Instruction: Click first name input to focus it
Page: traveler
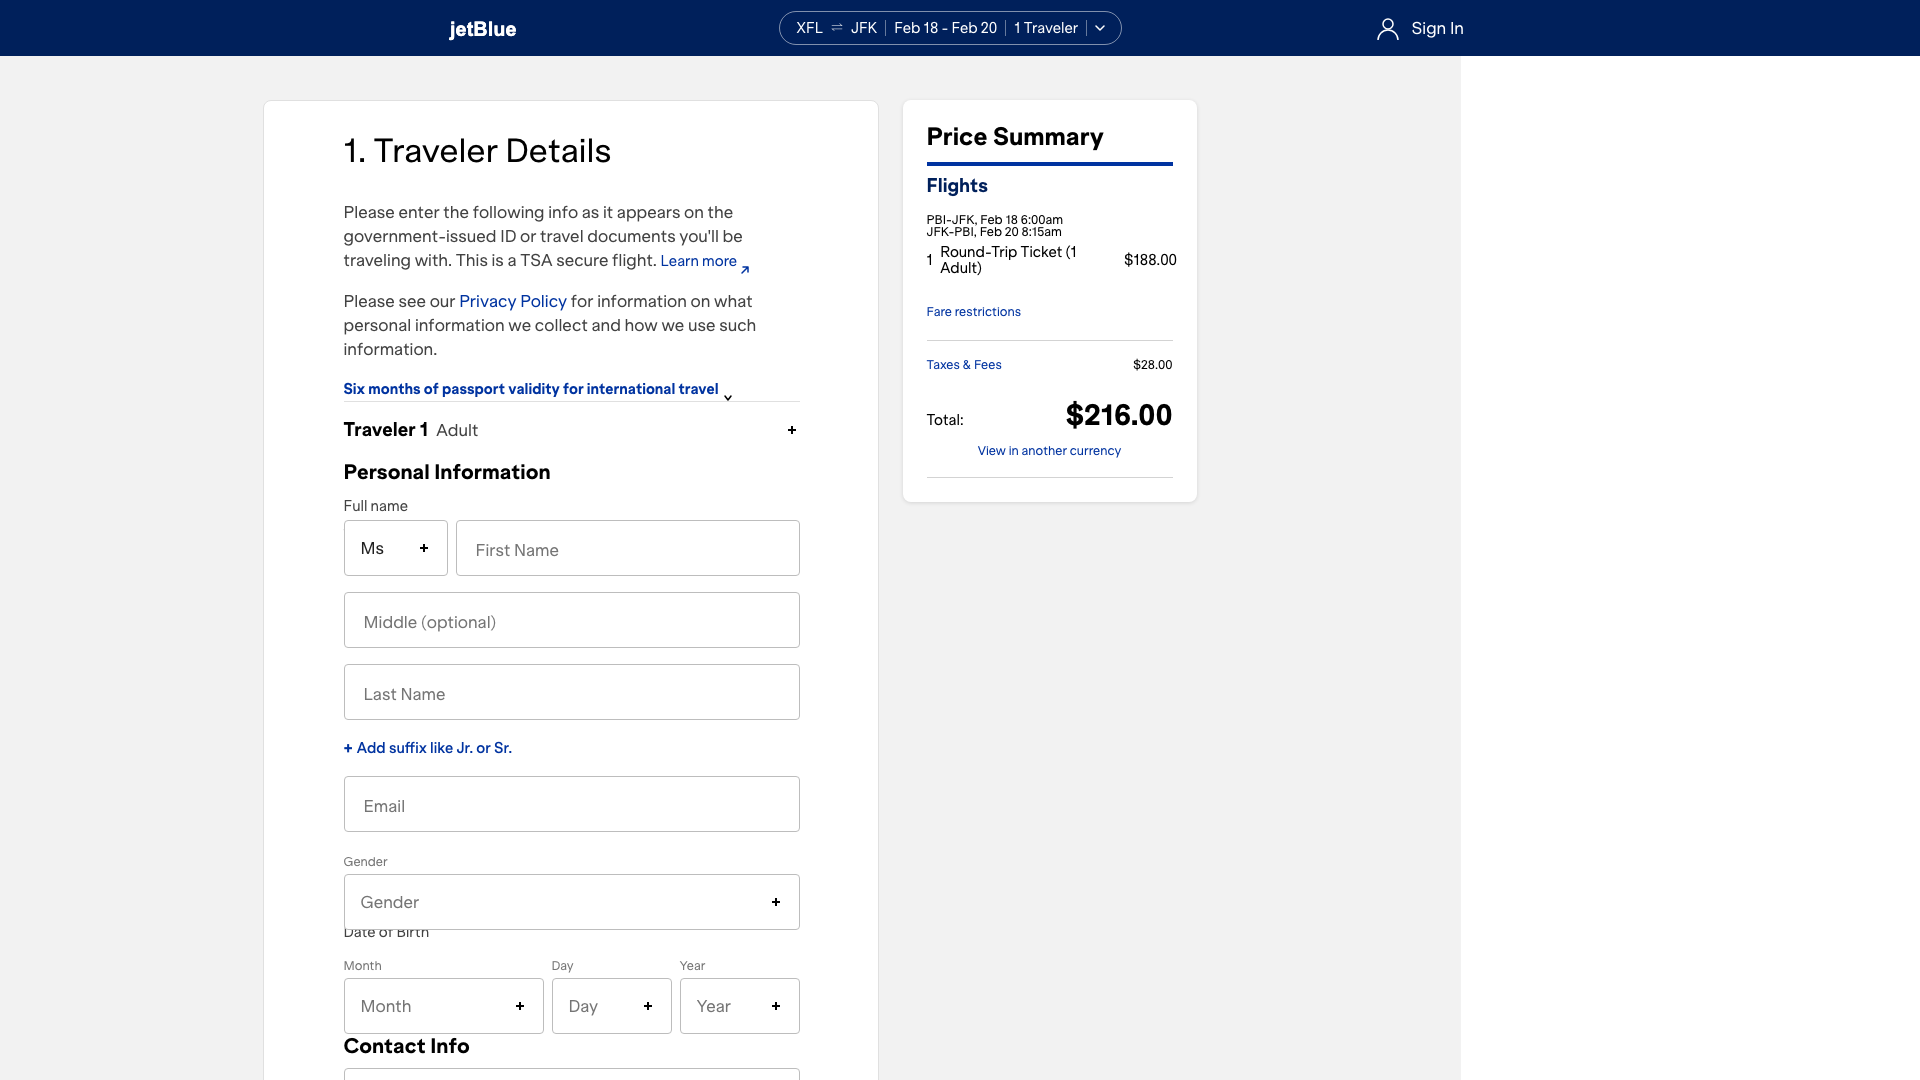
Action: click